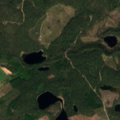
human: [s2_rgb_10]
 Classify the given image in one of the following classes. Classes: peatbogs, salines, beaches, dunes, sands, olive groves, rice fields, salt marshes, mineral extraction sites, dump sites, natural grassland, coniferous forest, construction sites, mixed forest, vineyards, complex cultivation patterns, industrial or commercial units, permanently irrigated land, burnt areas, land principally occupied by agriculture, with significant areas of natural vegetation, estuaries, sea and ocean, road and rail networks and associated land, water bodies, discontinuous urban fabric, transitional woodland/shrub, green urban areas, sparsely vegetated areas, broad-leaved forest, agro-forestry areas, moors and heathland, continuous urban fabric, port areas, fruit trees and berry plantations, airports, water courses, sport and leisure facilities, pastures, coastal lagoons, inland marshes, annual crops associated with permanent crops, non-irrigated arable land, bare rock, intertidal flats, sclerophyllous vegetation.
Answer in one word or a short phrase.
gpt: coniferous forest, mixed forest, transitional woodland/shrub